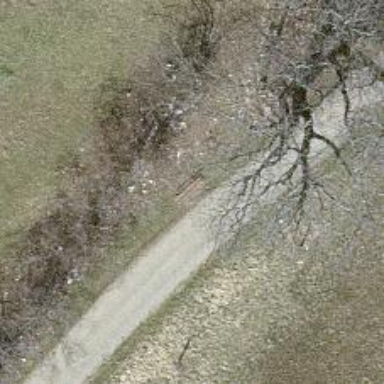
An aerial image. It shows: Bench.